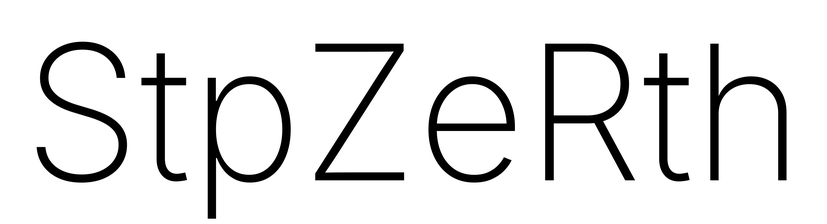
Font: Inter_ExtraLight